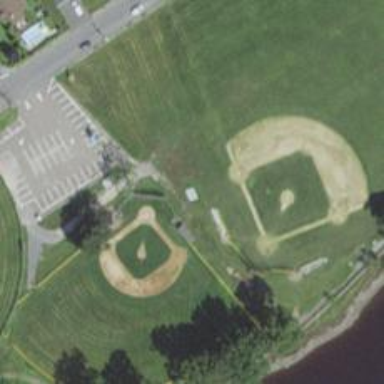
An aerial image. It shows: Bleachers on leisure land.